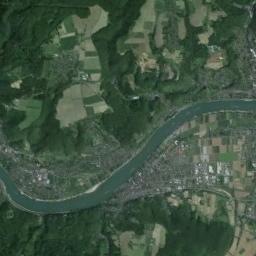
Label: river